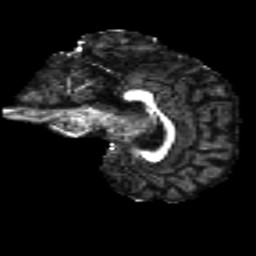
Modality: FA
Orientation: sagittal
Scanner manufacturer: siemens
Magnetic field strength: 3 T
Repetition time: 4.16 s
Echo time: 0.0806 s